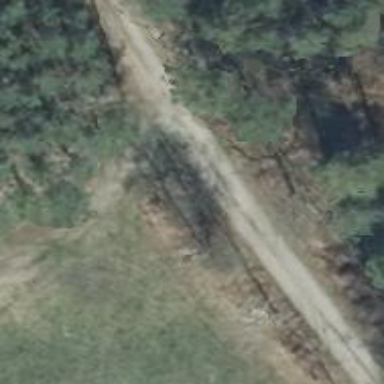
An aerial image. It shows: Gravel track with grade 3 tracktype.